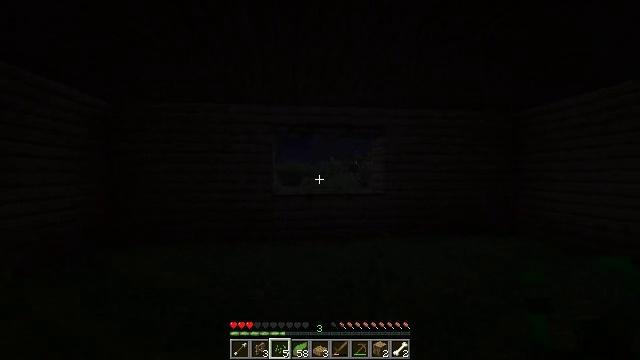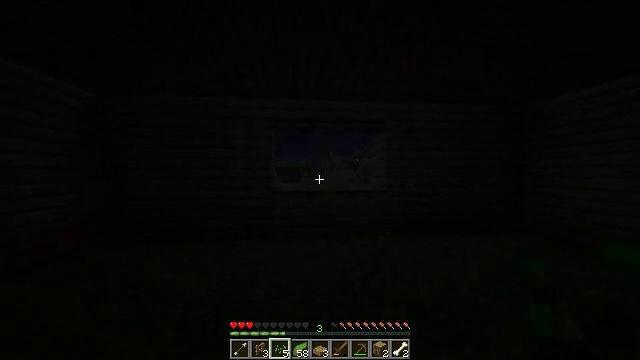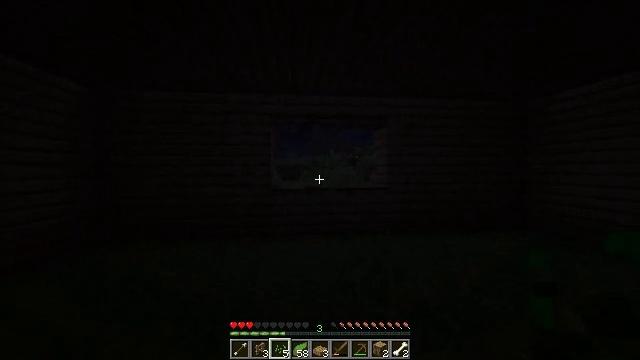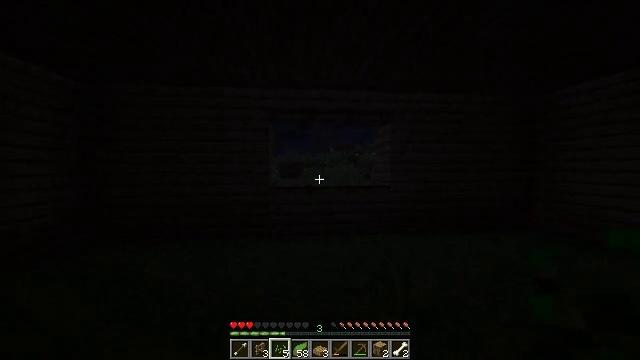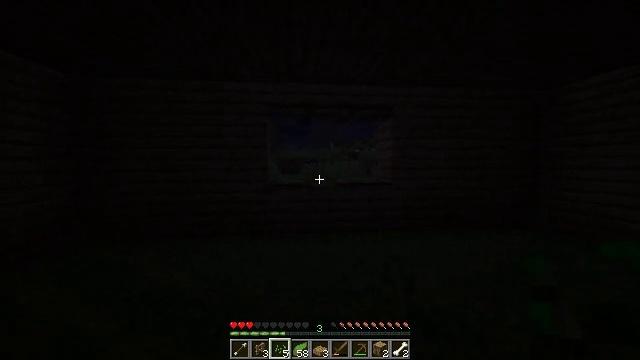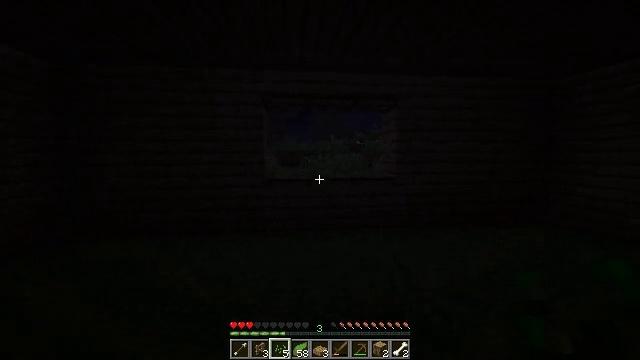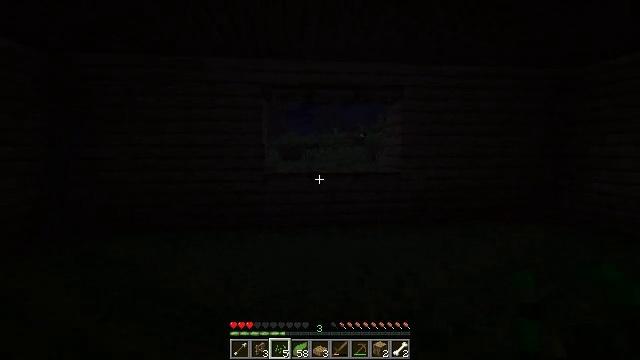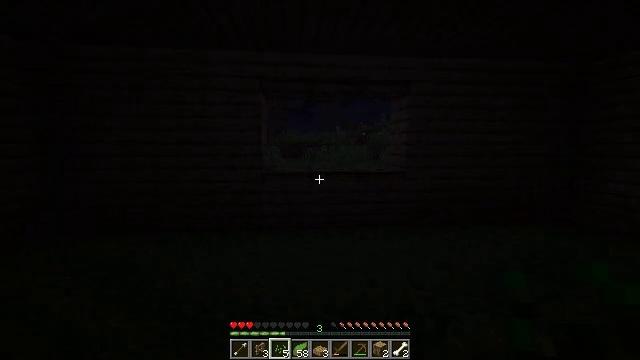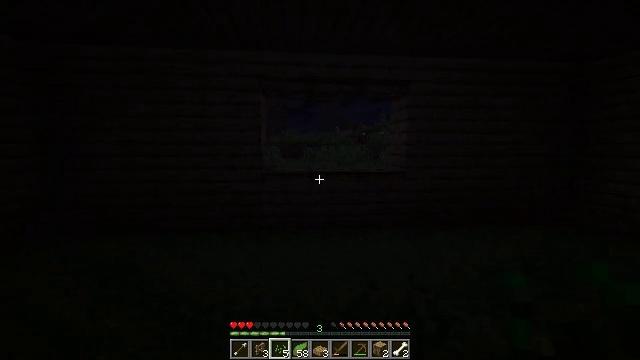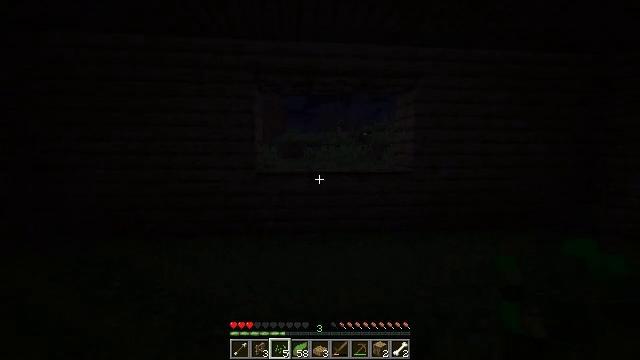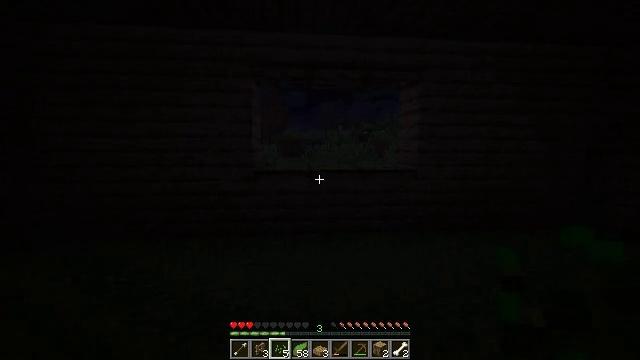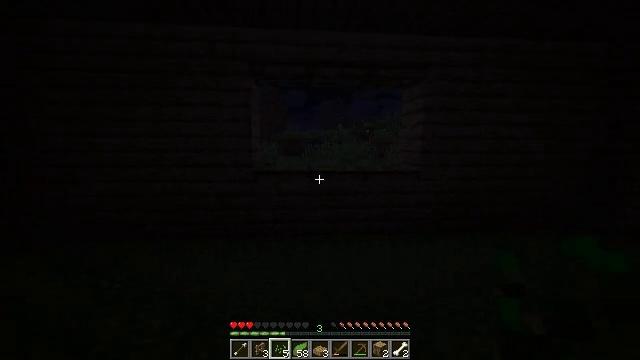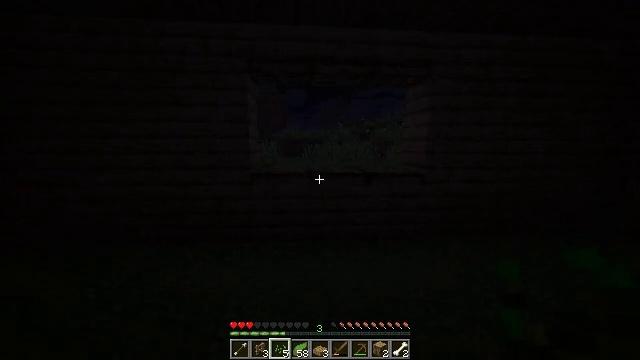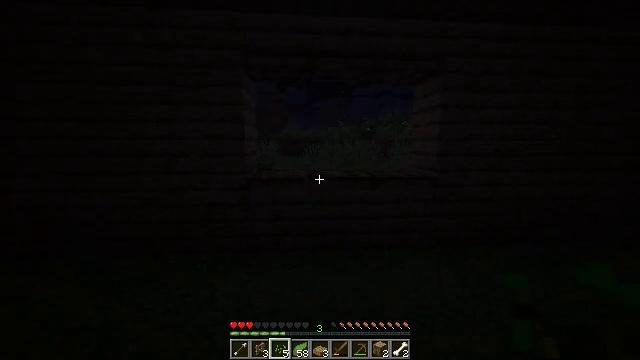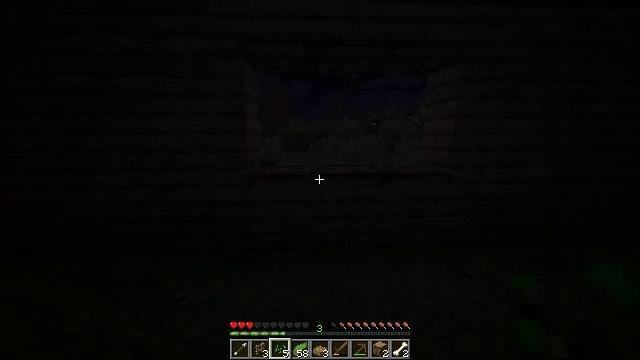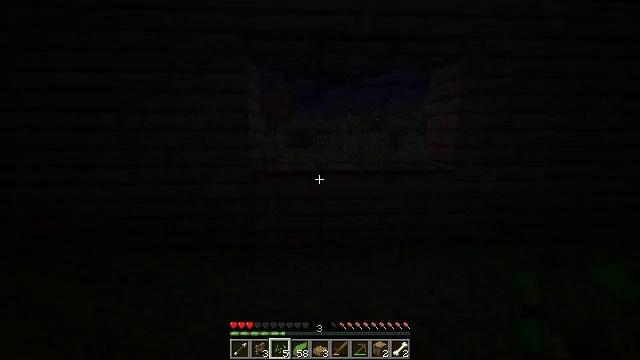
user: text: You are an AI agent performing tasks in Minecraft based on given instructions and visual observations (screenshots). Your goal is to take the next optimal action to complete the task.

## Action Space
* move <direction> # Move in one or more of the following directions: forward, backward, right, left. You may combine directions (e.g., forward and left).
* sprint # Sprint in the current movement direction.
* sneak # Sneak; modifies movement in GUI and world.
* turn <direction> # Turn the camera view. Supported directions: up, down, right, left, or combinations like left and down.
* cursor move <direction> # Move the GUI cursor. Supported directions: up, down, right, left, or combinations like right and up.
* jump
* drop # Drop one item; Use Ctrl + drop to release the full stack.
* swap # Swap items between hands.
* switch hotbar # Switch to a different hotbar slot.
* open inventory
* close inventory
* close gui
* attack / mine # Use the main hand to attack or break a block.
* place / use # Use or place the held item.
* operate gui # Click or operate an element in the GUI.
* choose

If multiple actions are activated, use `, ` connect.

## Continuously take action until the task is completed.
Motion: motion action
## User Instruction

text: Hunt the zombie.
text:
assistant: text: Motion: move forward
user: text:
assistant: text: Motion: move forward
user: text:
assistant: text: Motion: move forward
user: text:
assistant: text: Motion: move forward
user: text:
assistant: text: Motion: move forward, turn down
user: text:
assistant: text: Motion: move forward, turn down
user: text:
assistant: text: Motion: move forward
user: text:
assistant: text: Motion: move forward
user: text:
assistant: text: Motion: move forward
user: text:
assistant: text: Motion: move forward
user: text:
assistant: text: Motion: move forward
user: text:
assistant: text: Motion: move forward
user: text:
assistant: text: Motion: move forward
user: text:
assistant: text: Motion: move forward, turn left and down
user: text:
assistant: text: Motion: move forward
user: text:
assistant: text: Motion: move forward
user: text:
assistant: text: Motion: move forward
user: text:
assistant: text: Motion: move forward
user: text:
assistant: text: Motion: move forward, turn left and down
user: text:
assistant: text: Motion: move forward, turn left and down
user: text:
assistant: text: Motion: move forward
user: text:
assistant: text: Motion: move forward
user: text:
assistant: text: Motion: move forward
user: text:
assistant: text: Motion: move forward
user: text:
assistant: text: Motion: move forward
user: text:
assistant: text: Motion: move forward
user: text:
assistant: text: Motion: move forward
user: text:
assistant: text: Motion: move forward
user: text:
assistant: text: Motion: no_op
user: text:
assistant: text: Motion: no_op